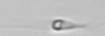
Label: flagellate_morphotype3